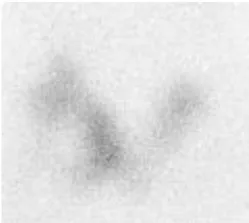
(D,E) One month after octreotide long-acting release treatment, the patient developed right cervical pain and temporary worsening of thyrotoxicosis. At that point, the blood flow surrounding the nodule decreased and the accumulation shown by scintigraphy was reduced.
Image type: radiology (scintigraphy)